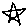
Label: star